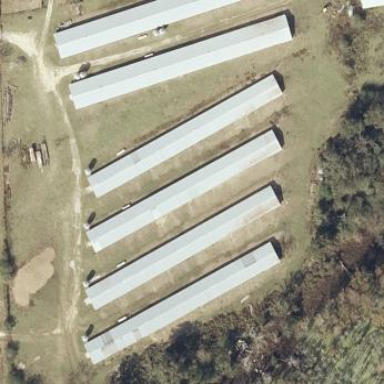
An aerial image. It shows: Poultry farmyard.